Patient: sex M, age 24
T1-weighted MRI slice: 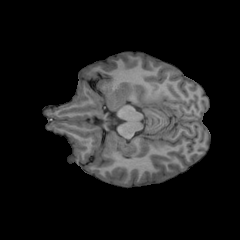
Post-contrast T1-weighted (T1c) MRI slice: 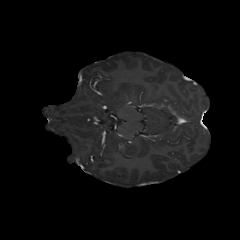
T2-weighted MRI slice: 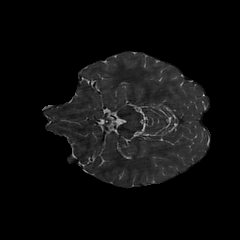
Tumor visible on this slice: yes
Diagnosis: Astrocytoma, IDH-mutant
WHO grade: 2